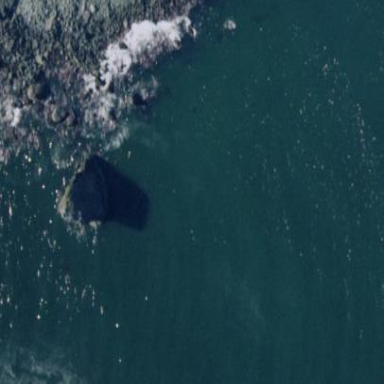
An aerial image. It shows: Natural rock reef.